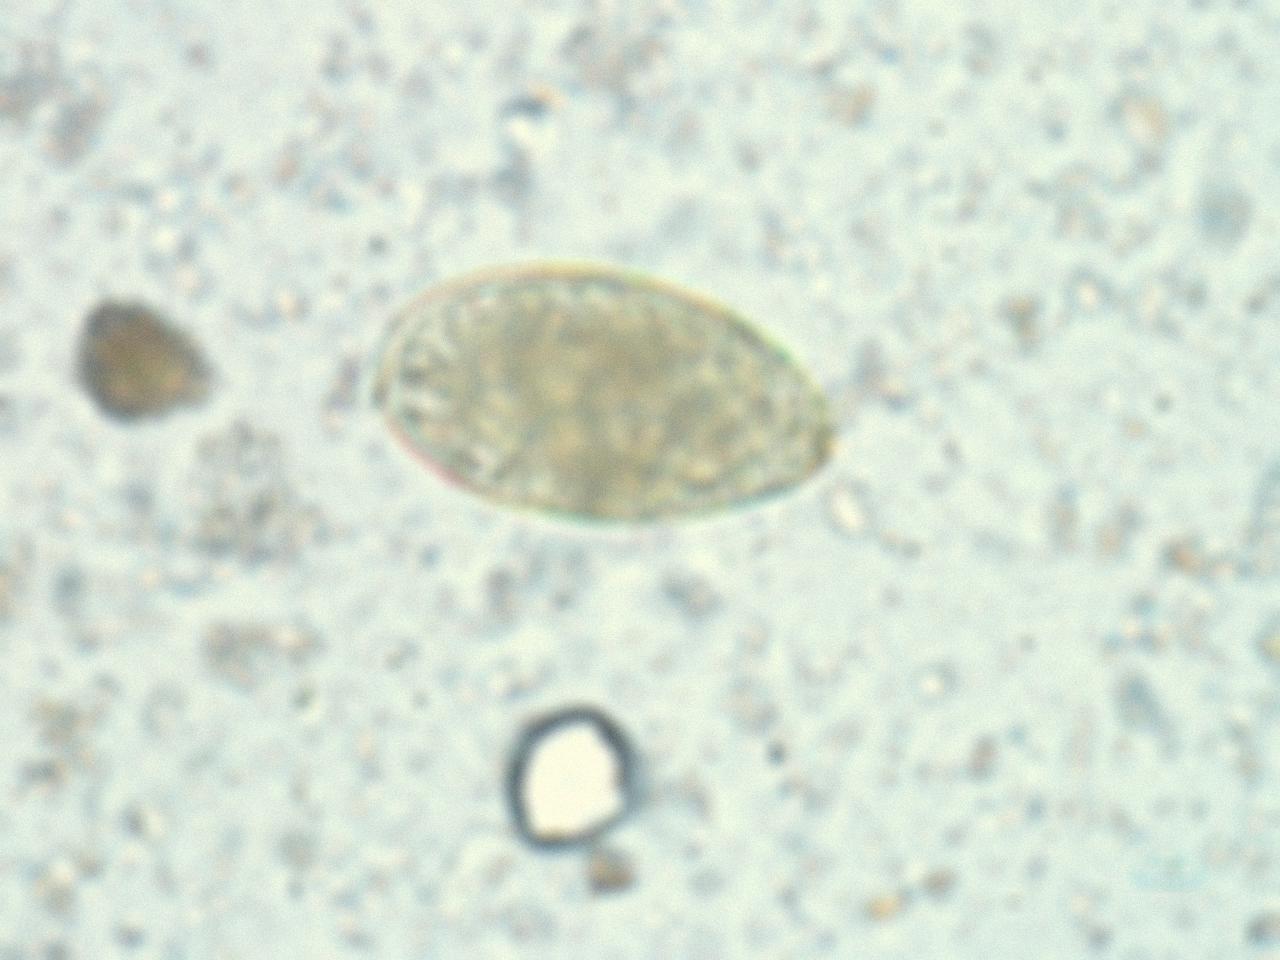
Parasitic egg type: Fasciolopsis buski